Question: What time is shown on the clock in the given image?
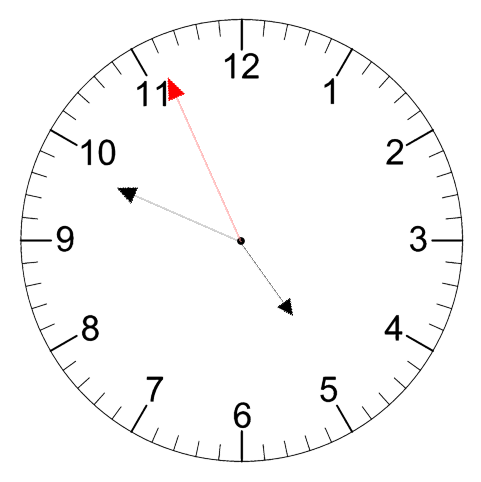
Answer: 04:48:56